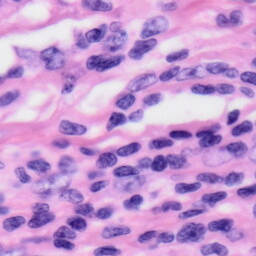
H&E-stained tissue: Skin